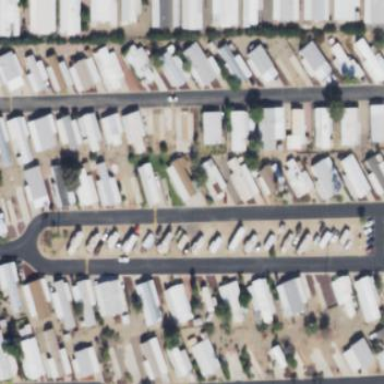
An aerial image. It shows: Mobile residential area.